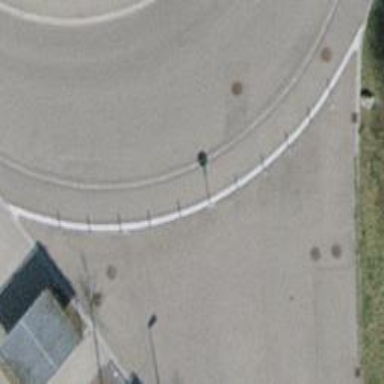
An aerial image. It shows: Bollard barrier.